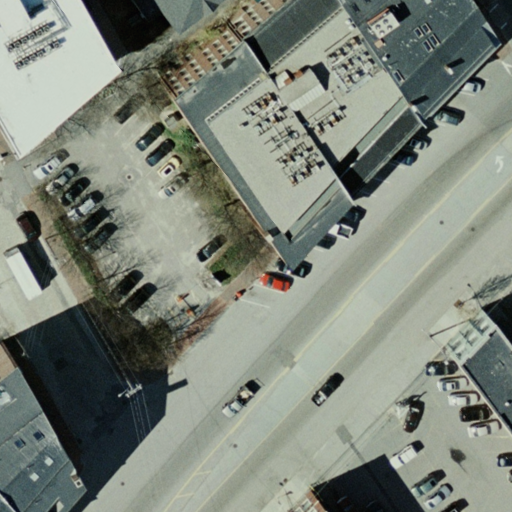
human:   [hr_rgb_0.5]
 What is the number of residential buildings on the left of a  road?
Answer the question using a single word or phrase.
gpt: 3

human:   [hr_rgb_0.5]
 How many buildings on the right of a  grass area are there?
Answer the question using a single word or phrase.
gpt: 0

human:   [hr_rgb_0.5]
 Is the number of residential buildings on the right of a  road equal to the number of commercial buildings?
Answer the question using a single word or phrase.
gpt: no

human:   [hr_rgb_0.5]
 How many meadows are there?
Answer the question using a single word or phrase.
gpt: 0

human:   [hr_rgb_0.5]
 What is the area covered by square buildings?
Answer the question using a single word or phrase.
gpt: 0m2

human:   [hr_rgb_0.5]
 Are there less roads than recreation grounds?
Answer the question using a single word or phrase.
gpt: no

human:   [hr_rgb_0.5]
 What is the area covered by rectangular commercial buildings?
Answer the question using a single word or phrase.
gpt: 1795m2

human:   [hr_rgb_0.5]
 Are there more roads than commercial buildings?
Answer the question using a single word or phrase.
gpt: yes

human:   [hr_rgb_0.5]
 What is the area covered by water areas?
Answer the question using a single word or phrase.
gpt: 0m2

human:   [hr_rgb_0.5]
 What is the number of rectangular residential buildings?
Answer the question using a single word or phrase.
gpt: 3

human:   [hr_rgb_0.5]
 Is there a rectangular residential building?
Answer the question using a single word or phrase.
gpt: yes

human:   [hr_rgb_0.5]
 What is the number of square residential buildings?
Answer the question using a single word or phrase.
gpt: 0

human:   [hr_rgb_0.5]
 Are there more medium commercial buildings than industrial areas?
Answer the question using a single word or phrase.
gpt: no

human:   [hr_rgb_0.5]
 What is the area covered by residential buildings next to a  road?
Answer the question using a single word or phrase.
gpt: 4213m2

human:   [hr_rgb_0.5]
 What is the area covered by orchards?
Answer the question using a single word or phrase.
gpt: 0m2

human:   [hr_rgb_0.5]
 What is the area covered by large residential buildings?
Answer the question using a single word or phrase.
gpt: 3892m2

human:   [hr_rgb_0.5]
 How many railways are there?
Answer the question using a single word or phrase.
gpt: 0

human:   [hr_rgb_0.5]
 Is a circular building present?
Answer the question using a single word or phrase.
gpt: no

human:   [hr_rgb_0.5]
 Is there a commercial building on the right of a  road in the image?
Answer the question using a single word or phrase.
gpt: yes

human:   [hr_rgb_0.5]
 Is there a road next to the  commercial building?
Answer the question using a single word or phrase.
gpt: yes

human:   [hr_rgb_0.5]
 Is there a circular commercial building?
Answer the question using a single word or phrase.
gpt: no

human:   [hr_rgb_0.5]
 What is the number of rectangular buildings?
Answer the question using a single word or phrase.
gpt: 4

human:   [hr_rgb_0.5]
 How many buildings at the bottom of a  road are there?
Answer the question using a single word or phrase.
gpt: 2

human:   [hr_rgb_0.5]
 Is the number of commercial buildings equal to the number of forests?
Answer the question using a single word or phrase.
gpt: no

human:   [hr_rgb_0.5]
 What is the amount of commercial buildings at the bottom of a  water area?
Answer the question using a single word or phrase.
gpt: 0

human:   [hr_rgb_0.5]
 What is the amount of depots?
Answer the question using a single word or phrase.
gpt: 0

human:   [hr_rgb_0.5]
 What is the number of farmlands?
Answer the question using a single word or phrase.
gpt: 0

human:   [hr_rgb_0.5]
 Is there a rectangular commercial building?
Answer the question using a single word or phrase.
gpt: yes

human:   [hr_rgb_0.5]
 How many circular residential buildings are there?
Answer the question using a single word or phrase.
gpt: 0

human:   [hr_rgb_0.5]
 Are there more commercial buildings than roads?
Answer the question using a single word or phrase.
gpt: no

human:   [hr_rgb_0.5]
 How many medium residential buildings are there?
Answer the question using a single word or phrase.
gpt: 2

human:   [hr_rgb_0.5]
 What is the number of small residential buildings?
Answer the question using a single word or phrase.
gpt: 1

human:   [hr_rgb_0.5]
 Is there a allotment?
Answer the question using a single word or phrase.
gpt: no

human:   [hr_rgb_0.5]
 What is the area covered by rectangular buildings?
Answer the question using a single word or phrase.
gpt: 2116m2

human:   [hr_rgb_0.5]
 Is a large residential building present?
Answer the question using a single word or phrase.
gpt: yes

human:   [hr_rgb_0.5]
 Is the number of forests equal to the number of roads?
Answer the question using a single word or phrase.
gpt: no